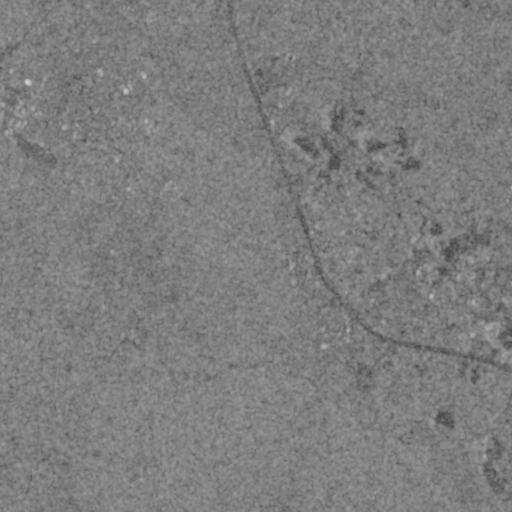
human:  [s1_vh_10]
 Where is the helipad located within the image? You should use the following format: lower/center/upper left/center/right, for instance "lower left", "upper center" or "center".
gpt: The helipad is located in the lower right of the image.
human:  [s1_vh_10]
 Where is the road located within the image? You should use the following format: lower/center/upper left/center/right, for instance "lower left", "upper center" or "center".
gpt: There is no road in the image.

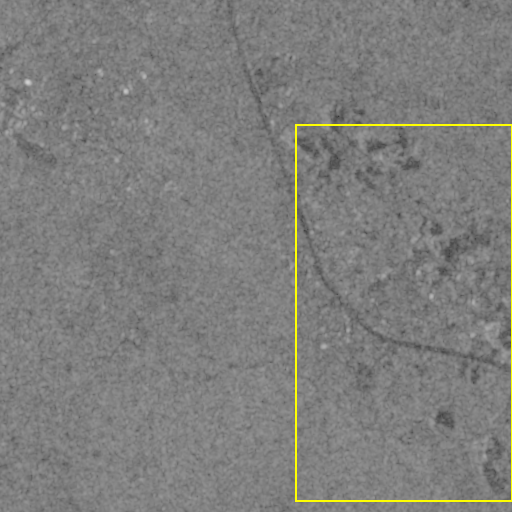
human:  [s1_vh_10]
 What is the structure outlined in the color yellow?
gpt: The structure outlined in yellow is a quarry.
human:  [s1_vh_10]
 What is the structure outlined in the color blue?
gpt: There is no blue outline.